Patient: sex M, age 48
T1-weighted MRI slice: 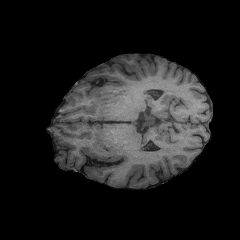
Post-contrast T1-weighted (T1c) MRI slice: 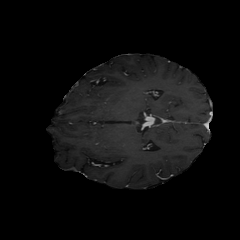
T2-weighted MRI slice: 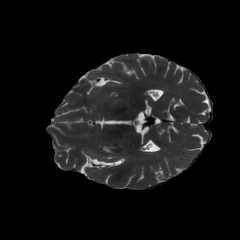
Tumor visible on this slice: no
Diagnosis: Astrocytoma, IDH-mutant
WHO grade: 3